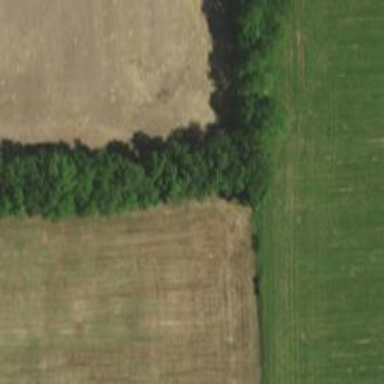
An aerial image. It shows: Row of trees in natural setting.